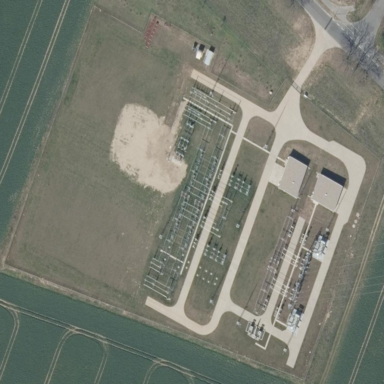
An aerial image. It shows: Distribution level power substation surrounded by fence.